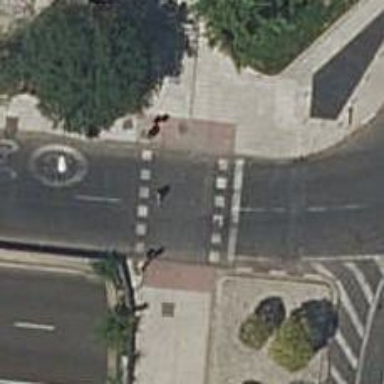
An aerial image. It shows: Road with traffic signals at the crossing.